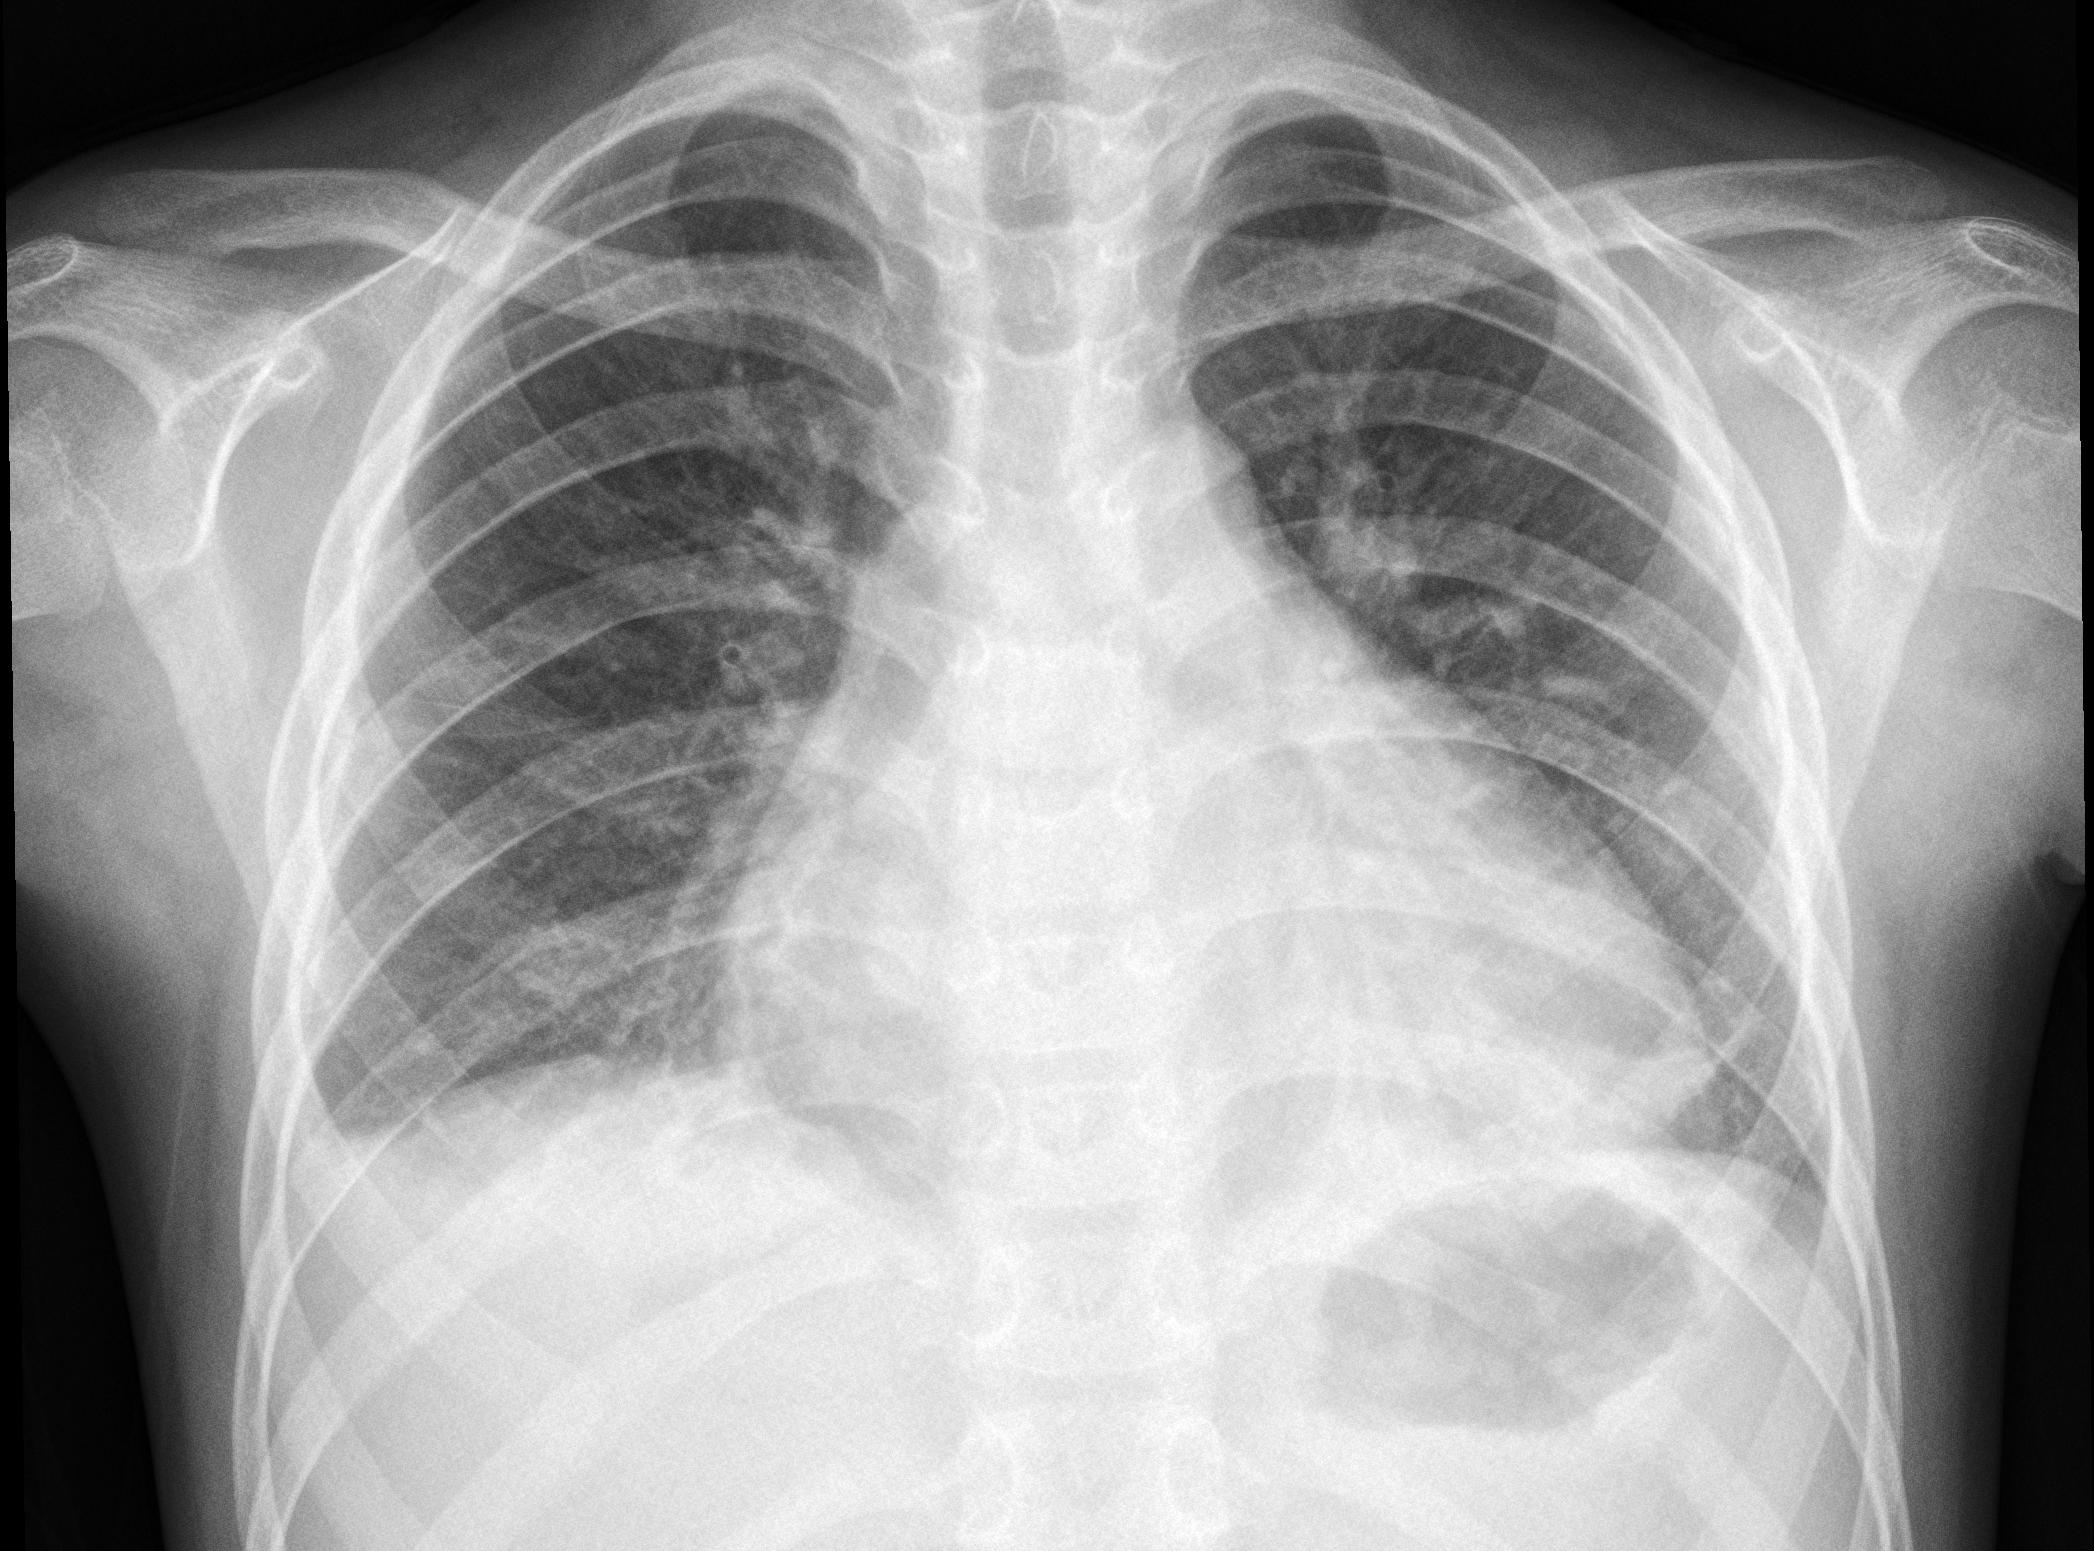
Diagnosis: PNEUMONIA